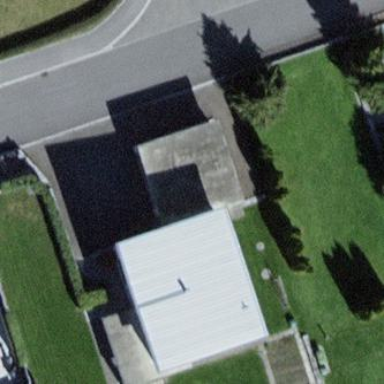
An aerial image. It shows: Garage building.